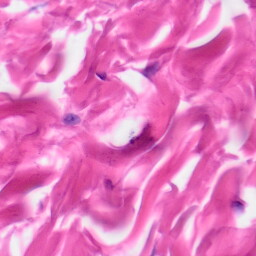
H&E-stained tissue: Skin